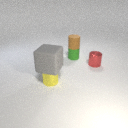
small brown rubber cylinder to the right of large gray rubber cube